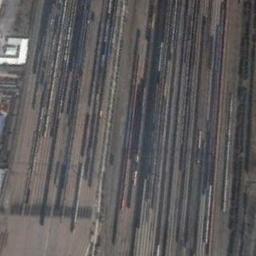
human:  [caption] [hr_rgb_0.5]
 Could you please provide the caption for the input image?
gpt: There are some trains on the railway .

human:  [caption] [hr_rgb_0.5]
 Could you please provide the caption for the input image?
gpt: There are two trains passing by in the picture .

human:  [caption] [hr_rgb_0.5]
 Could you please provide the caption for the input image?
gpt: These railways have lots of trains on the tracks .

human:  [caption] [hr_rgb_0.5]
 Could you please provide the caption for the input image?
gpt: Several buildings of different shapes are beside the railway .

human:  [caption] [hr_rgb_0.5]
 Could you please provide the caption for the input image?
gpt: There are many black trains on the railway .